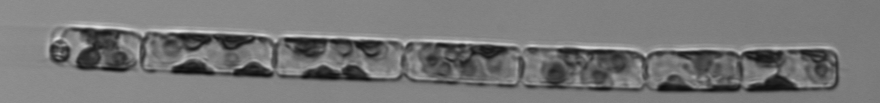
Label: Guinardia_delicatula_TAG_internal_parasite